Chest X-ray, AP view. Patient: 43 years old, sex M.
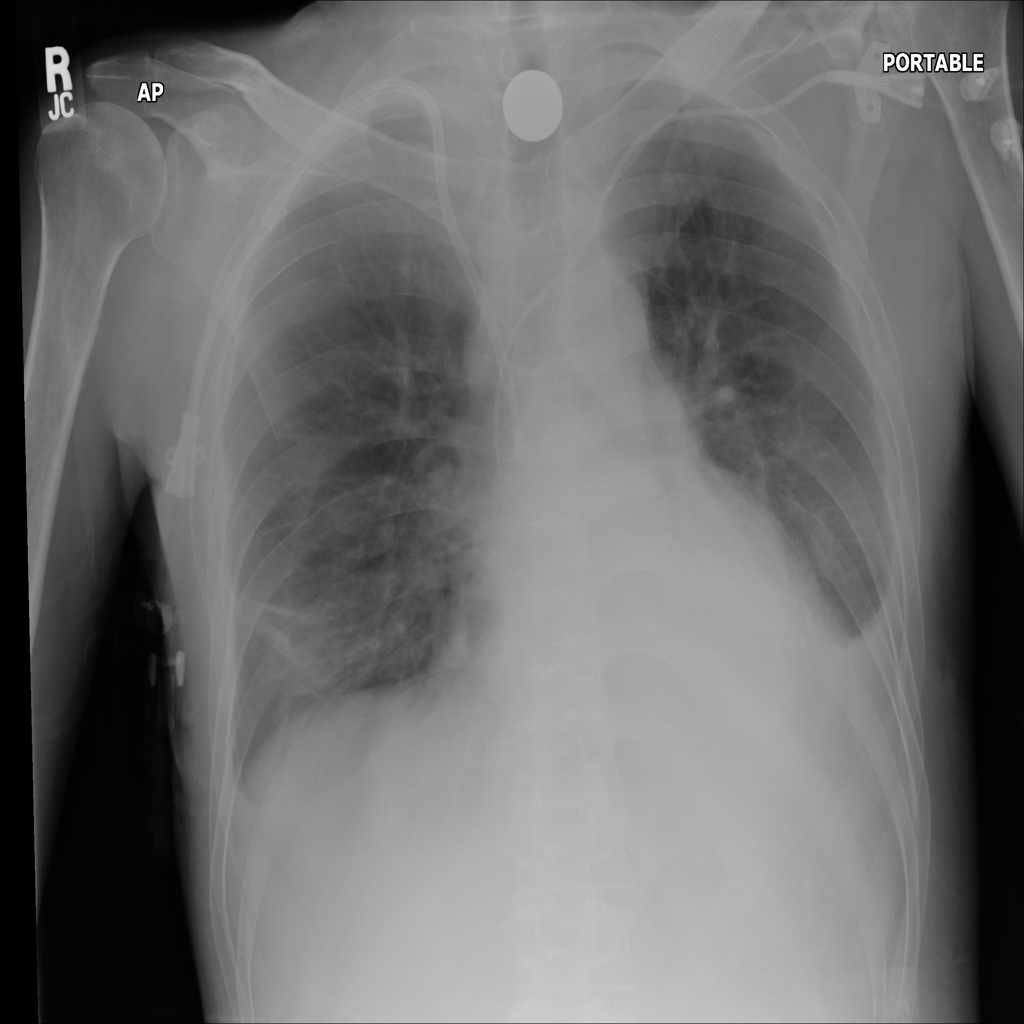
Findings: Effusion, Infiltration